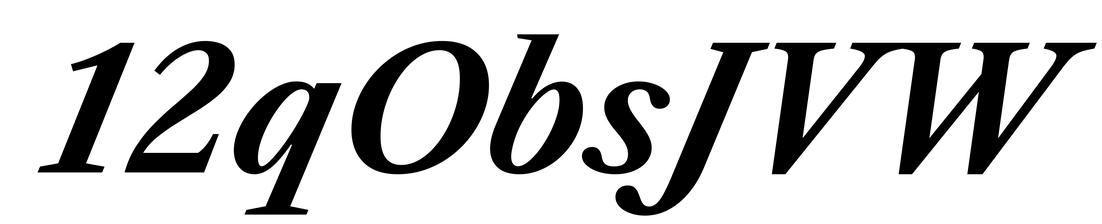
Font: LibreCaslonText-Italic_Bold_Italic